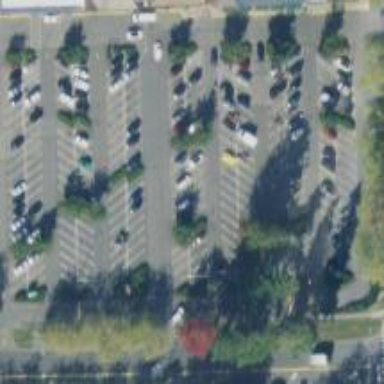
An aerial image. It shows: Trolley bay.